九年级 · 画法几何学
如图, 小明同学用自制的直角三角形纸板 $D E F$ 测量树的高度 $A B$, 他调整自己的位置, 设法使斜边 $D F$保持水平, 并且边 $D E$ 与点 $B$ 在同一直线上. 已知纸板的两条边 $D F=50 \mathrm{~cm}, E F=30 \mathrm{~cm}$, 测得边 $D F$离地面的高度 $A C=1.5 \mathrm{~m}, C D=20 \mathrm{~m}$, 则树高 $A B$ 为 $(\quad)$

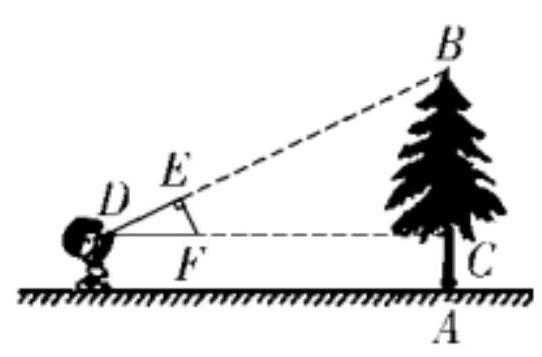
A. $12 \mathrm{~m}$
B. $13.5 \mathrm{~m}$
C. $15 \mathrm{~m}$
D. $16.5 \mathrm{~m}$

答案: D
解析: 【分析】

此题主要考查相似三角形的应用, 先根据勾股定理求得 $D E$ 的长, 再根据相似三角形的判定求得两三
角形相似, 再根据相似三角形对应边成比例求解.

【解答】

解: $\because \angle D E F=90^{\circ}, D F=50 \mathrm{~cm}=0.5 \mathrm{~m}, E F=30 \mathrm{~cm}=0.3 \mathrm{~m}$,

$\therefore D E=\sqrt{D F^{2}-E F^{2}}=40 \mathrm{~cm}=0.4 \mathrm{~m}$.

$\because \angle D E F=\angle B C D=90^{\circ}, \angle D=\angle D$, 所以 $\triangle D E F \sim \triangle D C B$.

$\therefore \frac{E F}{C B}=\frac{D E}{D C}$, 即 $\frac{0.3}{C B}=\frac{0.4}{20}$, 解得 $B C=15 \mathrm{~m}$.

$\therefore A B=A C+B C=1.5+15=16.5 m$.

故选: D.